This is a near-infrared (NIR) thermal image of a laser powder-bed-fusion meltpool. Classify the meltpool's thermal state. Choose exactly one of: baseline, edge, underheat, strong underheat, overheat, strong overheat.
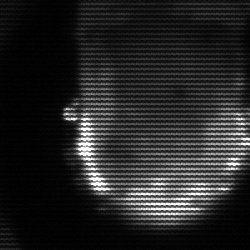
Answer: baseline